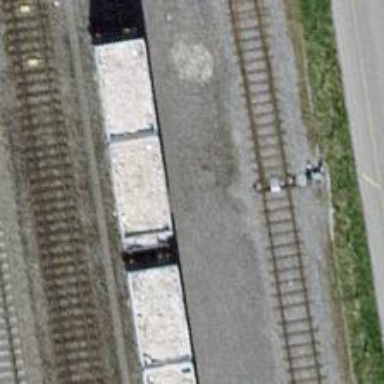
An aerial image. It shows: Railway yard with electrified tracks and single track.